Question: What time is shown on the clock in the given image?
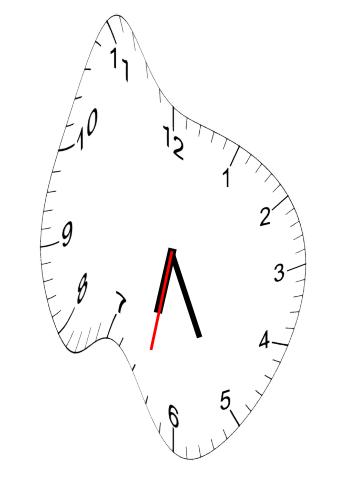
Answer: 06:25:32